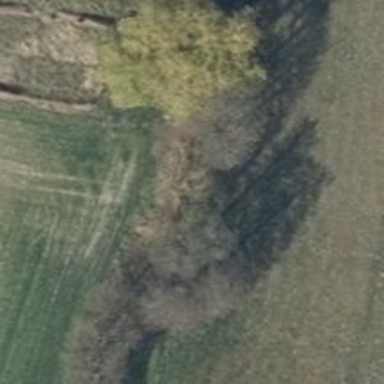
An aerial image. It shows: Evergreen needle-leaved tree.